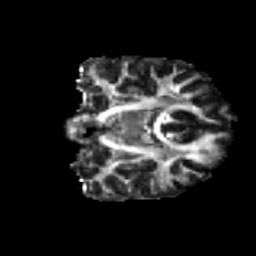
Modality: FA
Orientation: coronal
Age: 22
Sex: female
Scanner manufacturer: ge
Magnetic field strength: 3 T
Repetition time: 7.8 s
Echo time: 0.0607 s